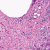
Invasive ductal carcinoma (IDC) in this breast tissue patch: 0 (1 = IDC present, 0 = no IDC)